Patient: sex F, age 65
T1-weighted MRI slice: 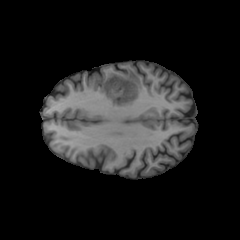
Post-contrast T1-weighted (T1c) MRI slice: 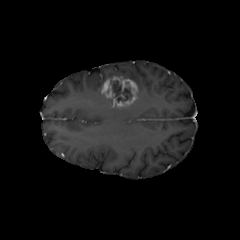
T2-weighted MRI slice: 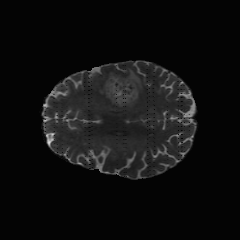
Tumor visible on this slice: yes
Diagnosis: Glioblastoma, IDH-wildtype
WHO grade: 4